【题型】解答题　【知识点】平面几何　【难度】medium
（2025·上海长宁·一模）如果一个锐角的正弦值等于黄金分割数，那么我们称这个角叫做黄金角.如图在 $\text{Rt}\triangle ABC$ 中，$\angle ABC = 90^\circ$，$\angle A$ 是黄金角，点 $D$ 在边 $AC$ 上，且 $\dfrac{CD}{AD} = \dfrac{AD}{AC}$，连接 $BD$.

(1) 找出图中相等的线段并说明理由；

\vspace{1em}
(2) 如果 $AB = 6$，求 $BD$ 的长.
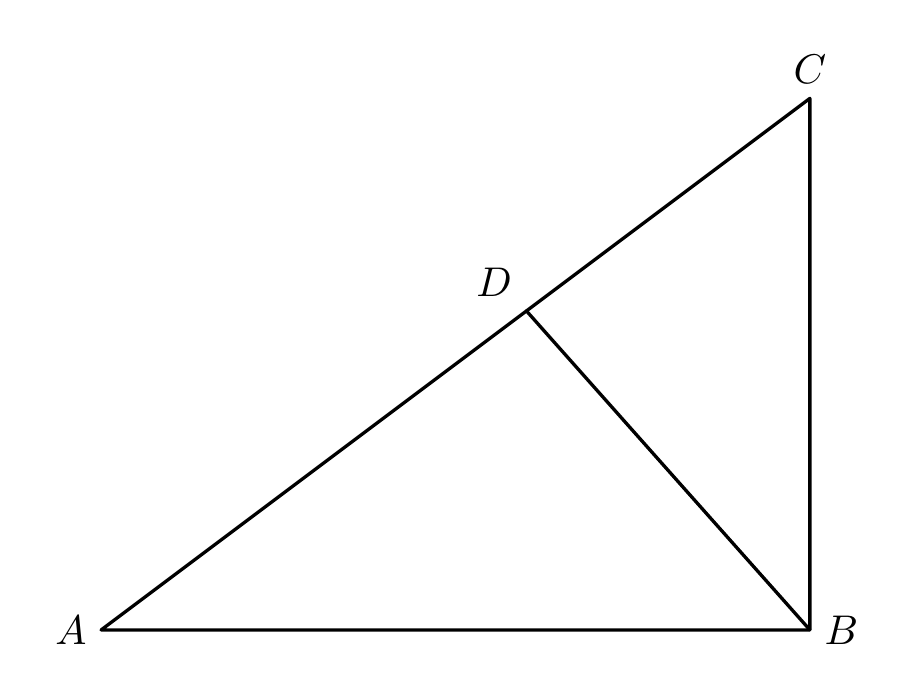
【解答】
\textbf{【答案】}
(1) \(AD = BC\)，理由见解析

\vspace{1em}
(2) \(BD = 3\sqrt{5} - 3\)

\vspace{1em}
\textbf{【知识点】} 相似三角形的判定与性质综合、解直角三角形的相关计算、黄金分割

\vspace{1em}
\textbf{【分析】}
本题主要考查了黄金分割点、相似三角形的判定与性质、解直角三角形等知识点，掌握黄金分割的定义是解题的关键.

\vspace{1em}
(1) 由黄金分割结合已知条件可得 \(\dfrac{AD}{AC} = \dfrac{\sqrt{5}-1}{2}\)，再结合黄金分割角的定义可得 \(\sin\angle A = \dfrac{BC}{AC} = \dfrac{\sqrt{5}-1}{2}\)，则 \(\dfrac{AD}{AC} = \dfrac{BC}{AC}\) 即可解答；

(2) 先证明 \(\triangle BCD \backsim \triangle ACB\) 可得 \(\dfrac{BD}{AB} = \dfrac{BC}{AC} = \dfrac{\sqrt{5}-1}{2}\)，然后将 \(AB = 6\) 代入即可解答.

\vspace{1em}
\textbf{【详解】}
(1) 解：\(AD = BC\)，理由如下：

\vspace{1em}
\(\because \dfrac{CD}{AD} = \dfrac{AD}{AC}\)，

\vspace{1em}
\(\therefore\) 点 \(D\) 是线段 \(AC\) 的黄金分割点，

\vspace{1em}
\(\therefore \dfrac{AD}{AC} = \dfrac{\sqrt{5}-1}{2}\)，

在 \(\text{Rt}\triangle ABC\) 中，\(\angle ABC = 90^\circ\)，\(\angle A\) 是黄金角，

\vspace{1em}
\(\therefore \sin\angle A = \dfrac{BC}{AC} = \dfrac{\sqrt{5}-1}{2}\)，

\vspace{1em}
\(\therefore \dfrac{AD}{AC} = \dfrac{BC}{AC}\)，

\vspace{1em}
\(\therefore AD = BC\)。

---

(2) 解：\(\because \dfrac{CD}{AD} = \dfrac{AD}{AC}\)，\(AD = BC\)，

\vspace{1em}
\(\therefore \dfrac{CD}{BC} = \dfrac{BC}{AC}\)，

\vspace{1em}
\(\because \angle BCD = \angle ACB\)，

\vspace{1em}
\(\therefore \triangle BCD \backsim \triangle ACB\)，

\vspace{1em}
\(\therefore \dfrac{BD}{AB} = \dfrac{BC}{AC} = \dfrac{\sqrt{5}-1}{2}\)，

\vspace{1em}
\(\because AB = 6\)，

\vspace{1em}
\(\therefore BD = 3\sqrt{5} - 3\).